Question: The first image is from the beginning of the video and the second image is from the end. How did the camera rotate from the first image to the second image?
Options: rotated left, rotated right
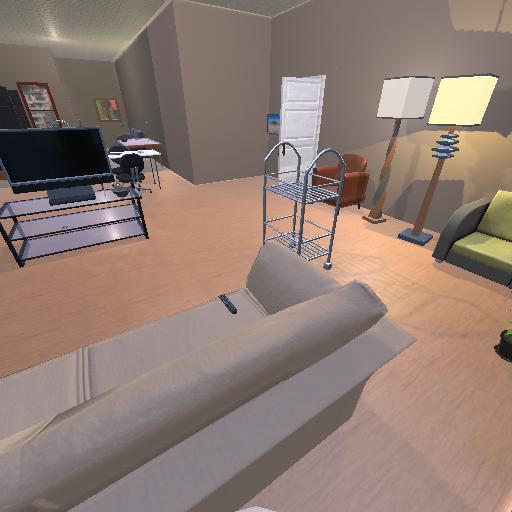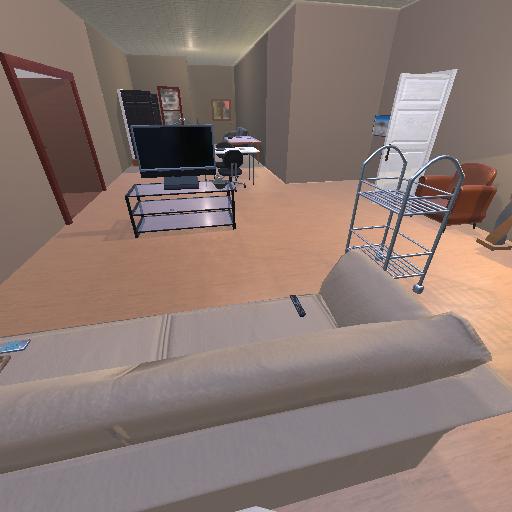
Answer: rotated left